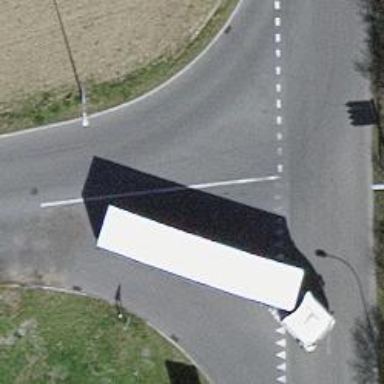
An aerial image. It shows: Road with "give way" sign.